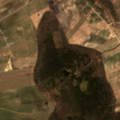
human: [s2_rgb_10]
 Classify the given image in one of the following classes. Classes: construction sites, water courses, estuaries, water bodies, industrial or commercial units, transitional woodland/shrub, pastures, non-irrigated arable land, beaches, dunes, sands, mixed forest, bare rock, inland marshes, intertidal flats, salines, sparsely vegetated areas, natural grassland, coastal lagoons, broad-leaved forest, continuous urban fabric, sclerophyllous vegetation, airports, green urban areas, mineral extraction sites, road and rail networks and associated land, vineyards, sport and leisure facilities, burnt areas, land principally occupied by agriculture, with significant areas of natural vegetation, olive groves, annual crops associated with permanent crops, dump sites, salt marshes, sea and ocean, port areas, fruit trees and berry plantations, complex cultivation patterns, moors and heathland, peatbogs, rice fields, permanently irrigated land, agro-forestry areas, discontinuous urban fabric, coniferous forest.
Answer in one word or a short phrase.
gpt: non-irrigated arable land, complex cultivation patterns, broad-leaved forest, mixed forest